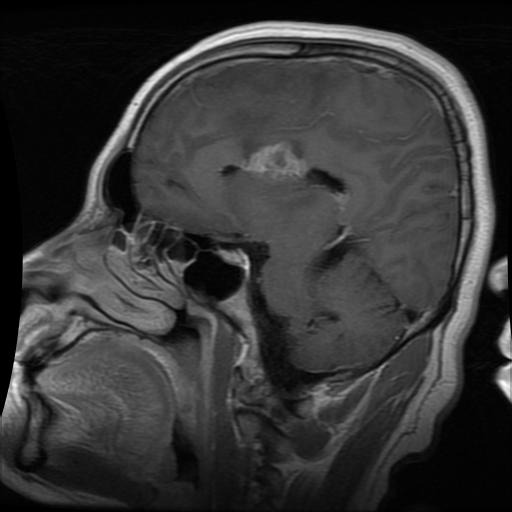
Label: glioma